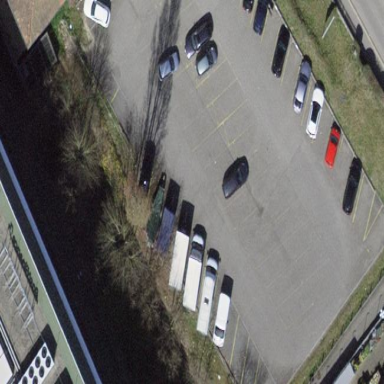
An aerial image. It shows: Parking area with surface.